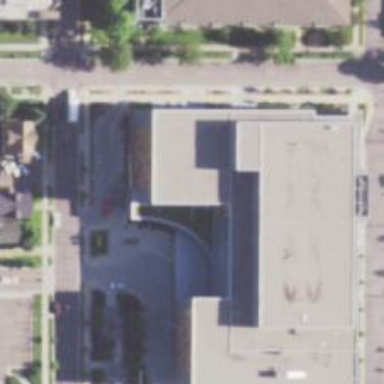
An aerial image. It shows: Healthcare facility identified as hospital.